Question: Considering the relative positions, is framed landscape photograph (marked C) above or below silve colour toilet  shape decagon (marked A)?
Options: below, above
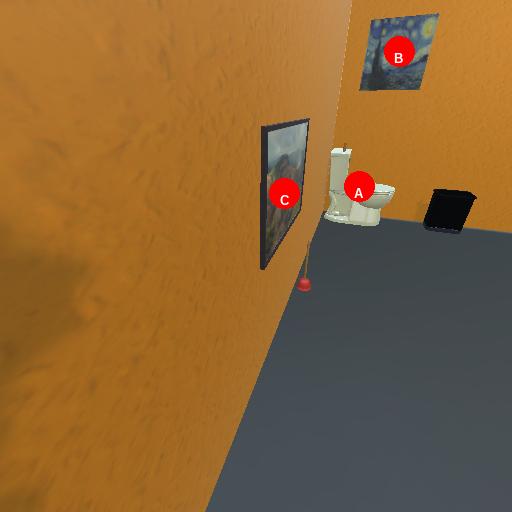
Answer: below